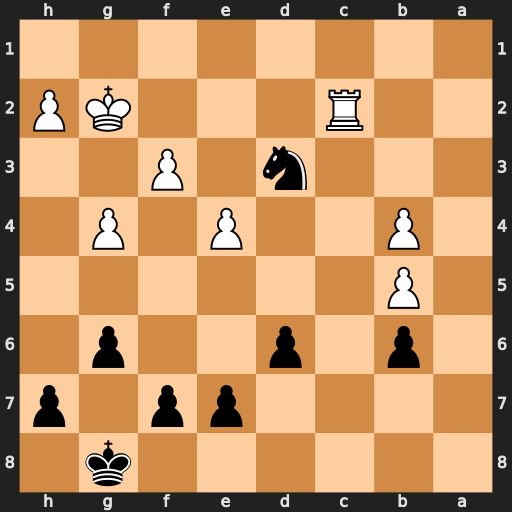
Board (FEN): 6k1/4pp1p/1p1p2p1/1P6/1P2P1P1/3n1P2/2R3KP/8
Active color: b
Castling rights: -
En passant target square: -
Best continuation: Ne1+ Kf2 Nxc2